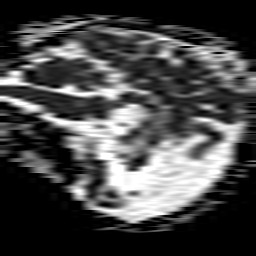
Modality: ADC
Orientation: sagittal
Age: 80
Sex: female
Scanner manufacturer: philips
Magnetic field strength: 1.5 T
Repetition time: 3.396 s
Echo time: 0.09411 s